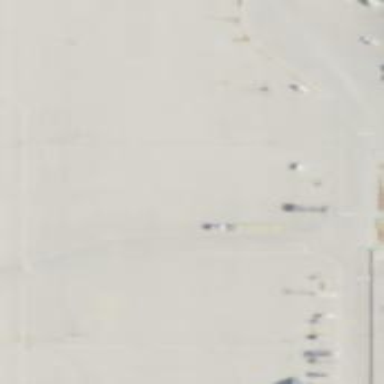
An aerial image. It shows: Airport gate.